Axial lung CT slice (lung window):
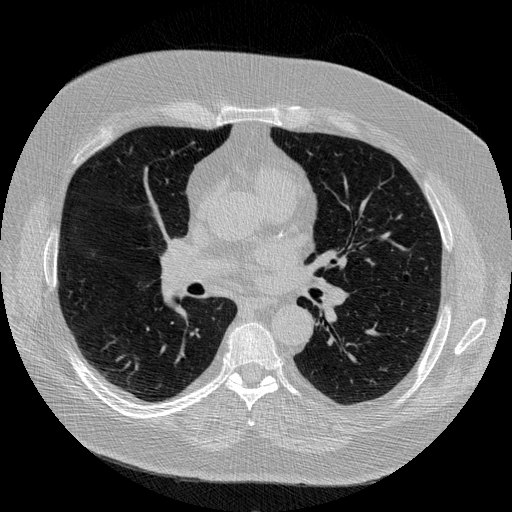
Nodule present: no